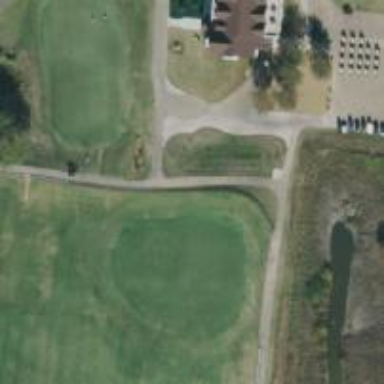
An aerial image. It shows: Path for both road and golf.